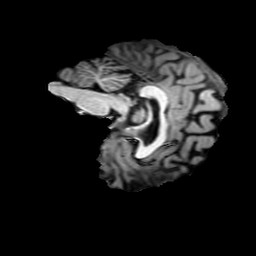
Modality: T1w
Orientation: sagittal
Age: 42
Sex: female
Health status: ill